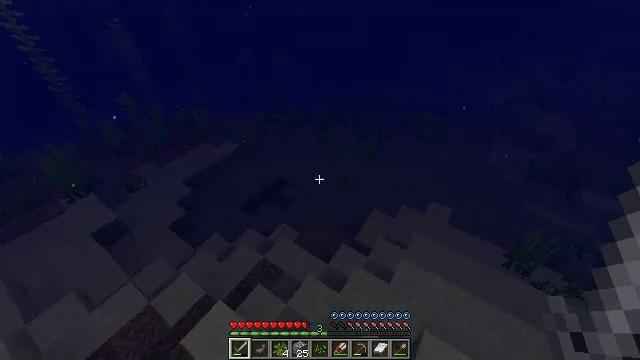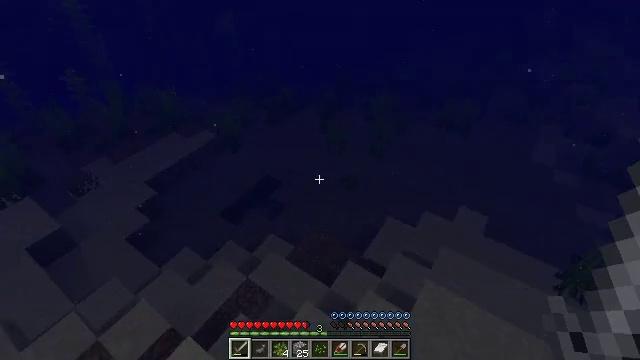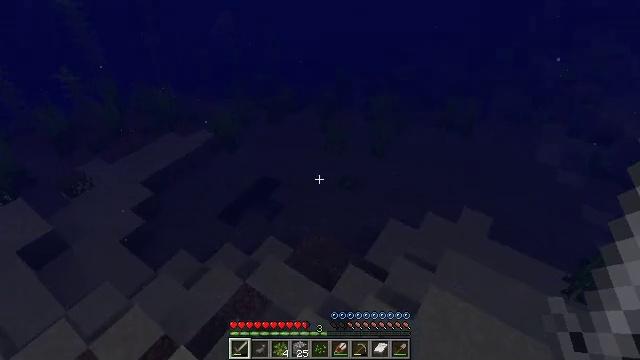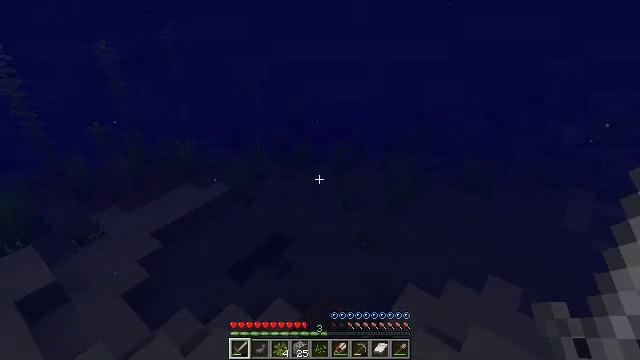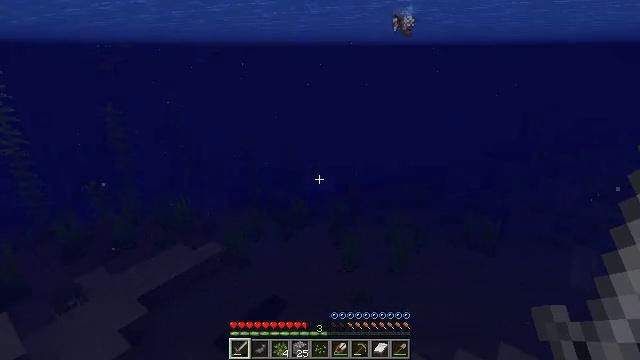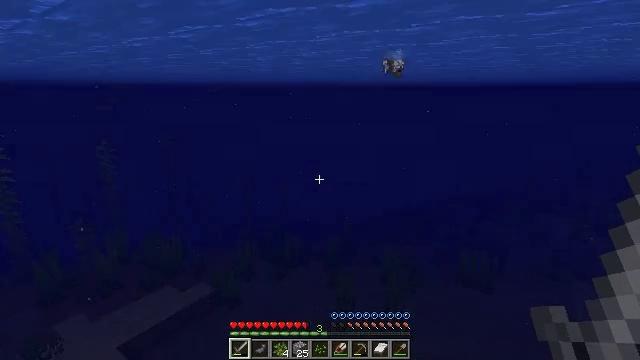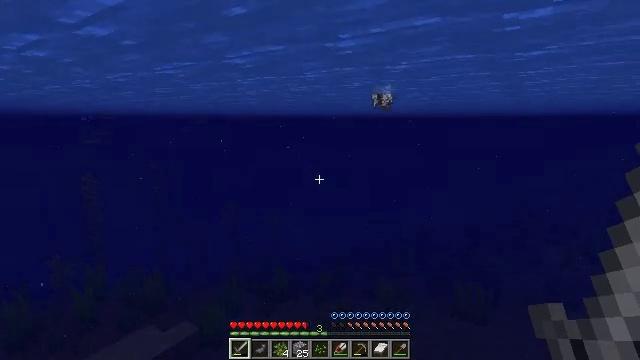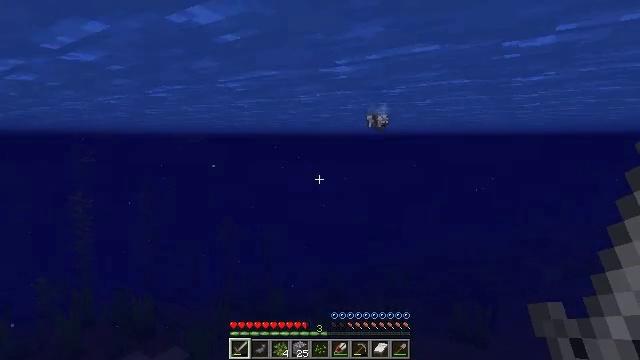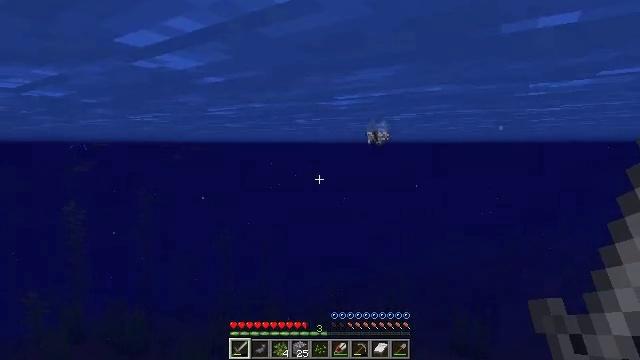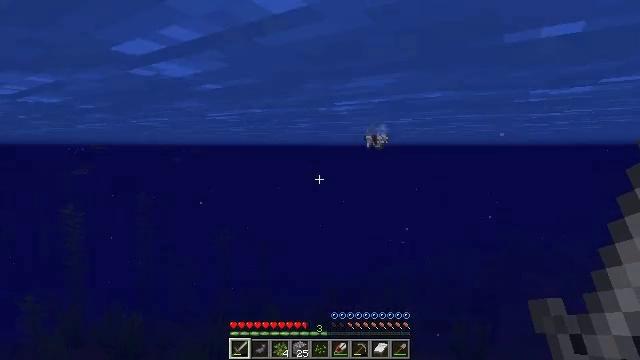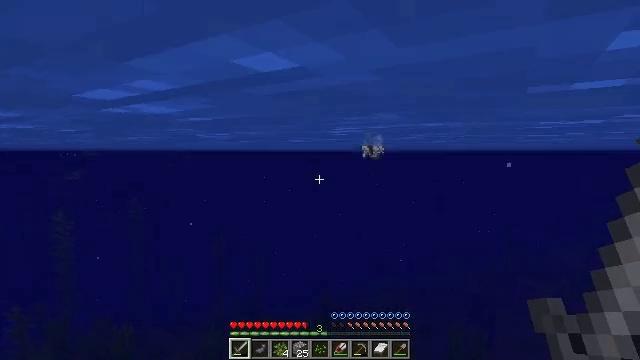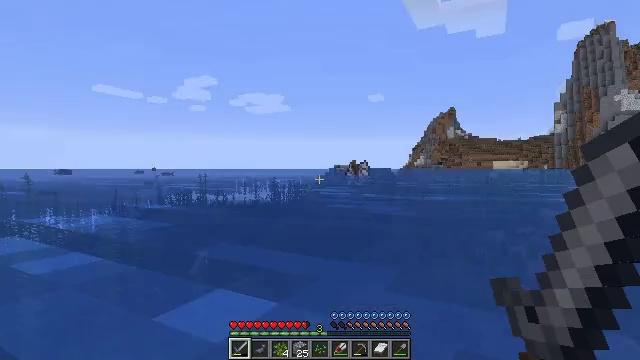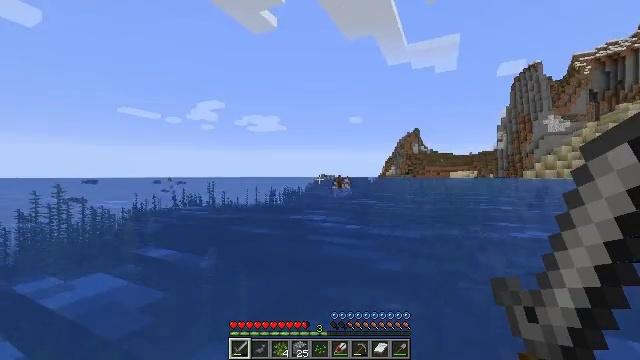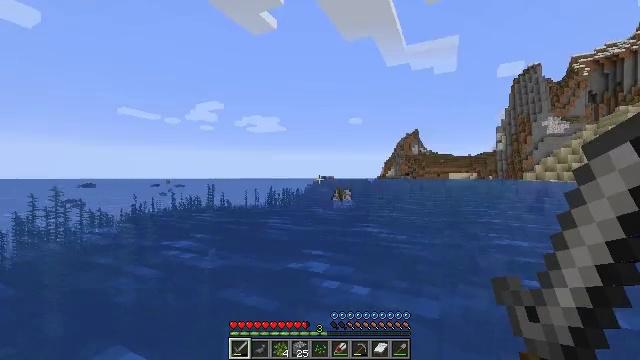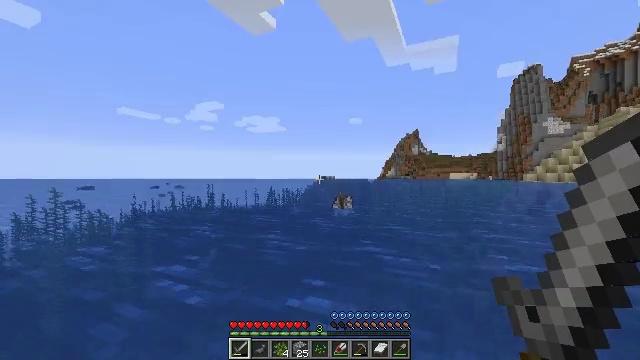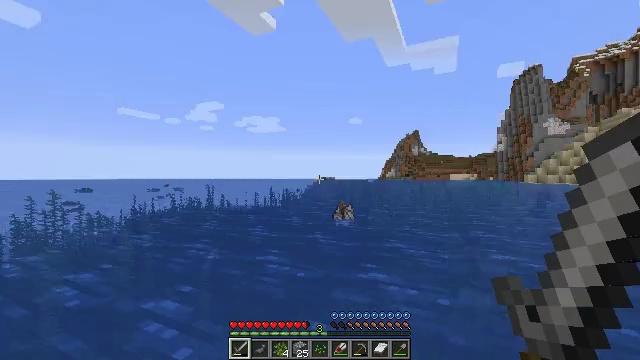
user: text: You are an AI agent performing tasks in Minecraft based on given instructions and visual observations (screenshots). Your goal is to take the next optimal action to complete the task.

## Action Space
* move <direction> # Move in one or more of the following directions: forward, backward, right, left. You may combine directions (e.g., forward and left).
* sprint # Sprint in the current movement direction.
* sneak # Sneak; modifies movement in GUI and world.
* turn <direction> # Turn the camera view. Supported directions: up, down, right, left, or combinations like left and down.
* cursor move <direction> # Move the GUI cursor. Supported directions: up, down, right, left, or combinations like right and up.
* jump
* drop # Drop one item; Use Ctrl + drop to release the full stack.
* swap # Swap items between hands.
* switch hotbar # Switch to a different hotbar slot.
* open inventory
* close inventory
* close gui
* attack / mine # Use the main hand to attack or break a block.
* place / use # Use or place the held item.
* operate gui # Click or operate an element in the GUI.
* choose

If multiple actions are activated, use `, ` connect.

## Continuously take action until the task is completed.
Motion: motion action
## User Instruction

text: Hunt fish.
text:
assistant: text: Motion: move forward, jump
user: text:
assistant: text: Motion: move forward, jump
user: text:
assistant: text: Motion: move forward, turn left and up, jump
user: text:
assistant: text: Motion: move forward, turn up, jump
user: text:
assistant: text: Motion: move forward, turn right and up, jump
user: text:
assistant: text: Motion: move forward, turn right and up, jump
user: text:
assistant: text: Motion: move forward, turn up, jump
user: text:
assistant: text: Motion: move forward, turn up, jump
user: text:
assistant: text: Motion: move forward, jump
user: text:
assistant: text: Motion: move forward, jump
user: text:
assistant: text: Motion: move forward, turn right and up, jump
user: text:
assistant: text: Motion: move forward, turn right and up, jump
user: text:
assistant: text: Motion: move forward, jump
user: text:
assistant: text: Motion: move forward, jump
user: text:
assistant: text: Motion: move forward, jump
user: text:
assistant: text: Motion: move forward, turn right and down, jump
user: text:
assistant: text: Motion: move forward, turn right and down, jump
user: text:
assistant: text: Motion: move forward, turn right and down, jump
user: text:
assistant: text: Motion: move forward, jump
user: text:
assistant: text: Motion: move forward, jump
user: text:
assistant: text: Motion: move forward
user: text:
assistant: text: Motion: move forward
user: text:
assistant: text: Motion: move forward
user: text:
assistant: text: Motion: move forward, turn left
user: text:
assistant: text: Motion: move forward, turn left
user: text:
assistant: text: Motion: move forward, turn left
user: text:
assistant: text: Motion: move forward, turn left
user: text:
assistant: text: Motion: move forward, turn left
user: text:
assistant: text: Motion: move forward, turn left
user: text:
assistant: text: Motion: move forward